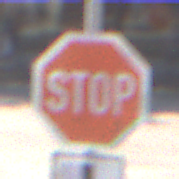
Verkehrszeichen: Stop
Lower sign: VerlaufVorfahrtsstrasse7
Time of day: MorningAfternoon
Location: Outdoor (Urban)
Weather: Clear
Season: NotSpecified
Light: Natural